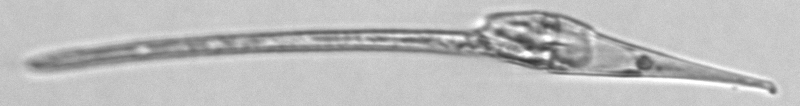
Label: Tripos_fusus